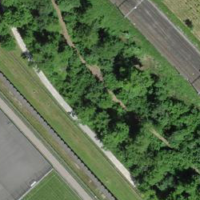
EUNIS habitat code: 55
Species observed at this site:
Andrena helvola
Dasysyrphus tricinctus